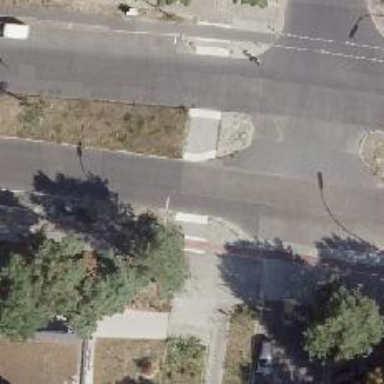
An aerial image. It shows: Footway crossing with island.